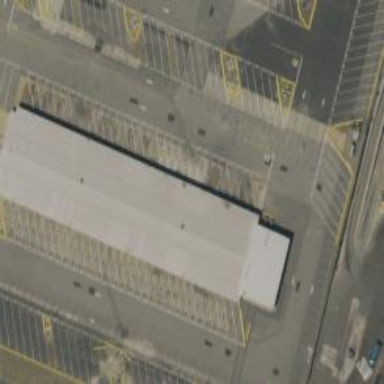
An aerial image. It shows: Warehouse.